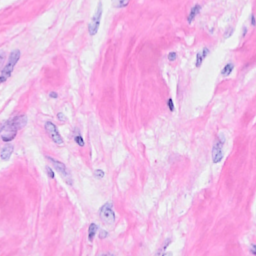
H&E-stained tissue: Breast